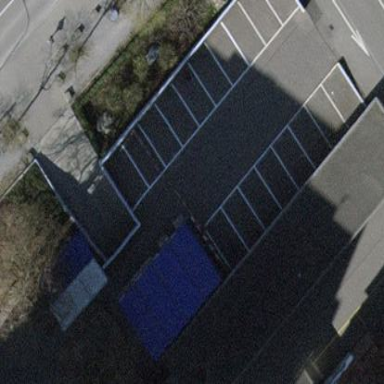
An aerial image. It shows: Weather shelter located on building roof.